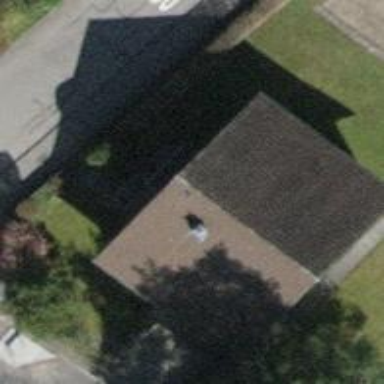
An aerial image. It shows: Building with tile roof.